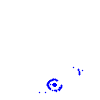
Particle: proton